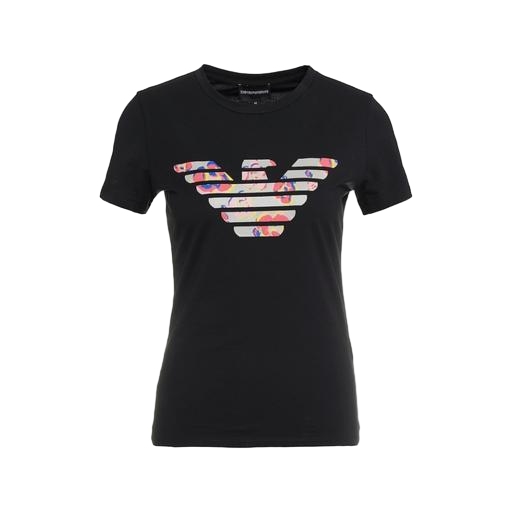
black floral logo t-shirt, black t-shirt floral print, multicolor logo print t-shirt, white background